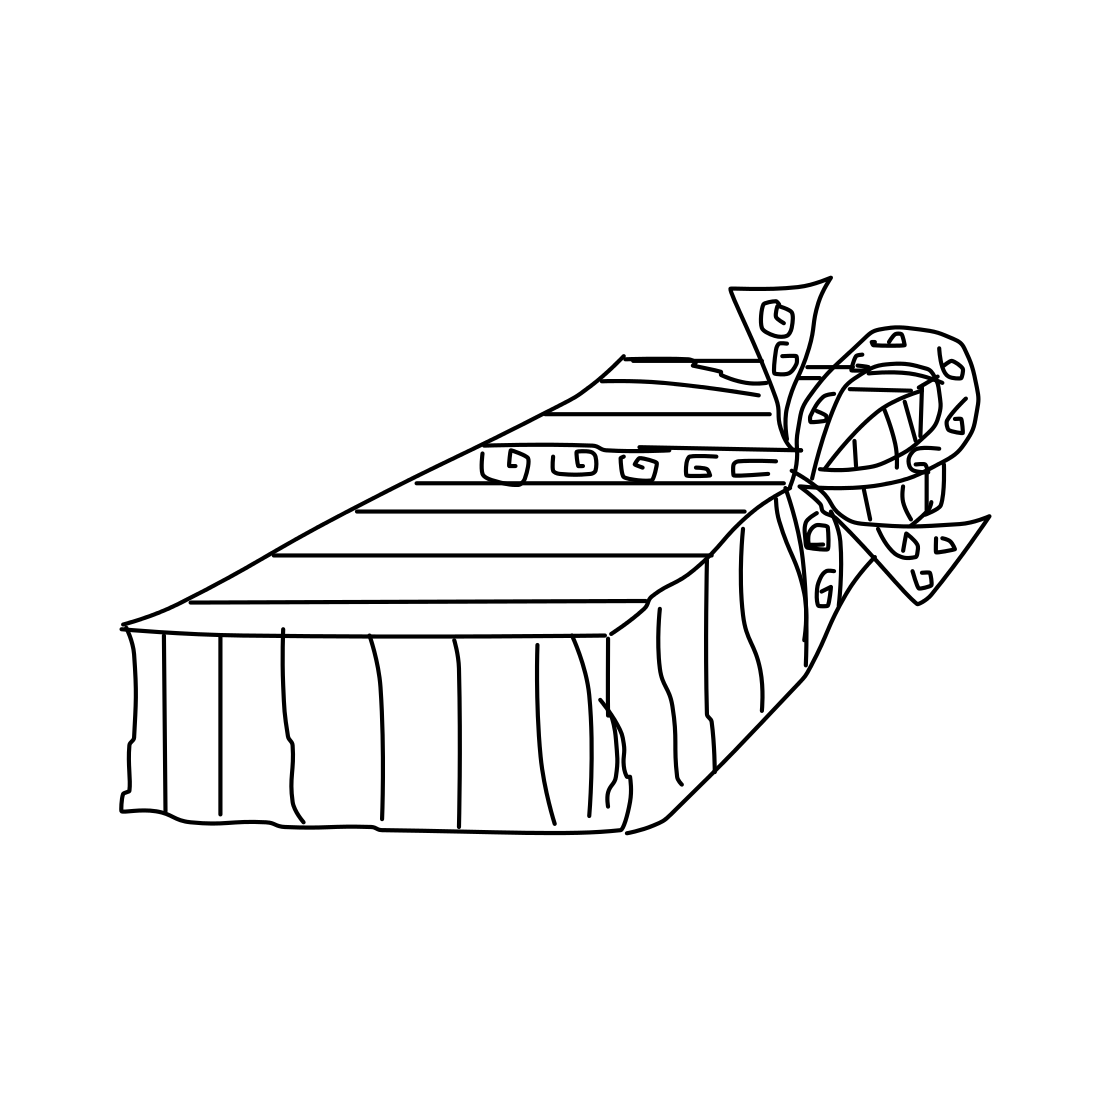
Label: present